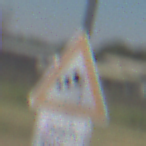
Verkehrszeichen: SeitenwindVonRechts
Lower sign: LaengeEinerStrecke3
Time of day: Midday
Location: Outdoor (Nature)
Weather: Clear
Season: NotSpecified
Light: Natural